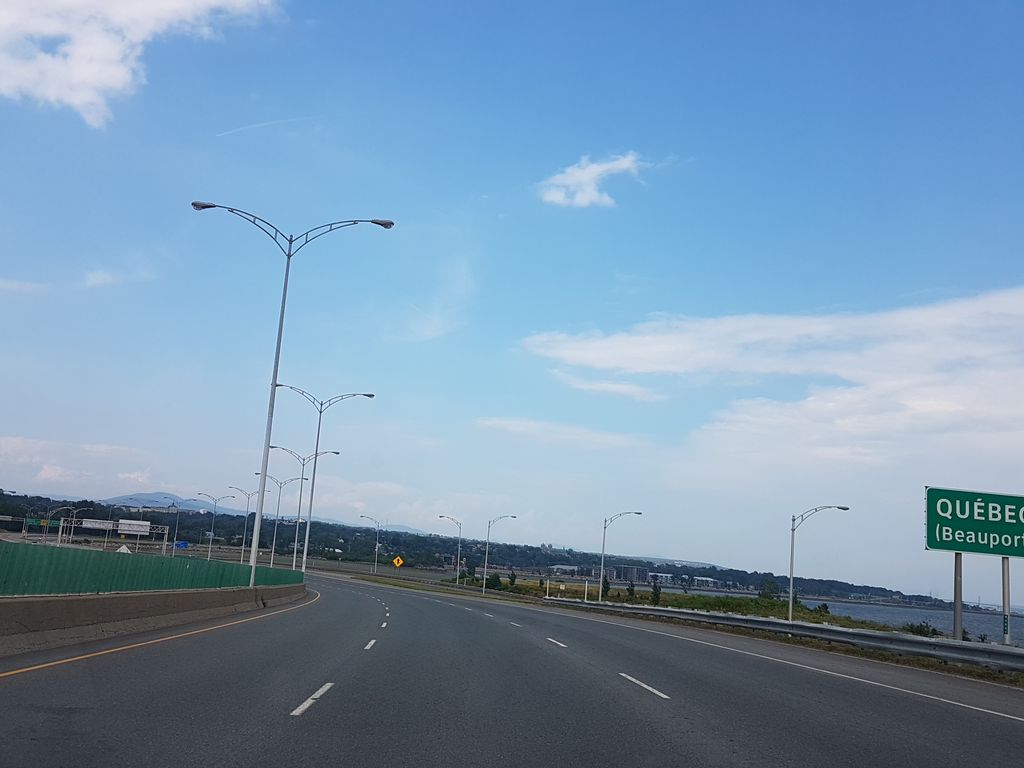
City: quebec_city